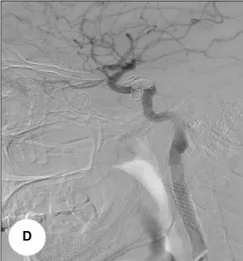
An instrumental examination of Case 2. (E) Post-procedural angiograms (follow-up after 6 months). Anterior view.
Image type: radiology (ct)